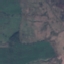
Land use / land cover: HerbaceousVegetation